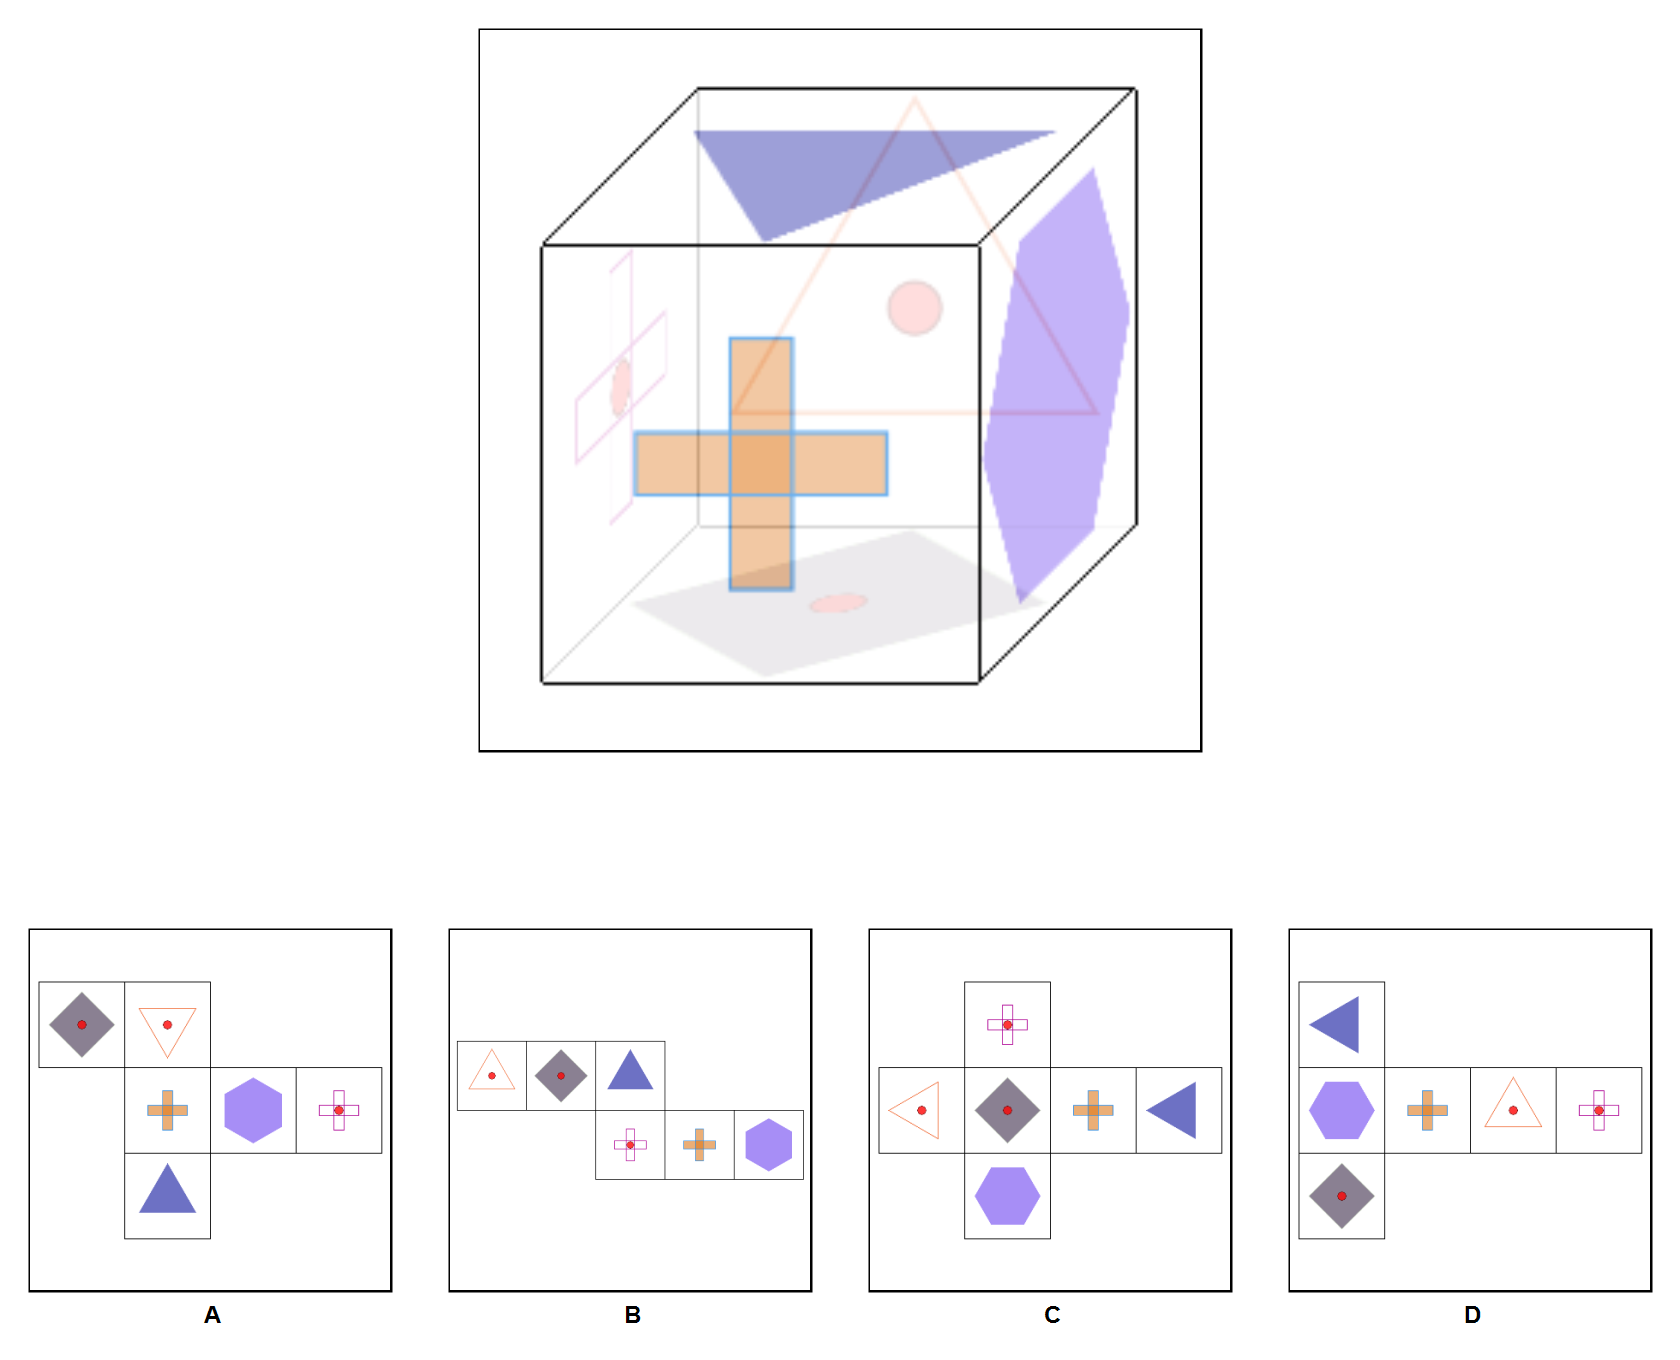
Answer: C